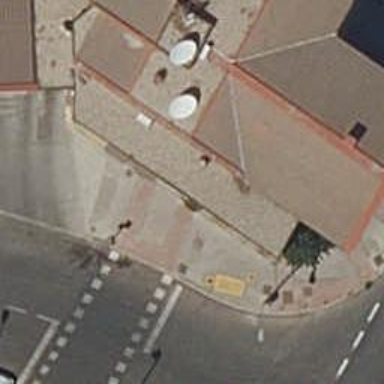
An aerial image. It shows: Sidewalk.